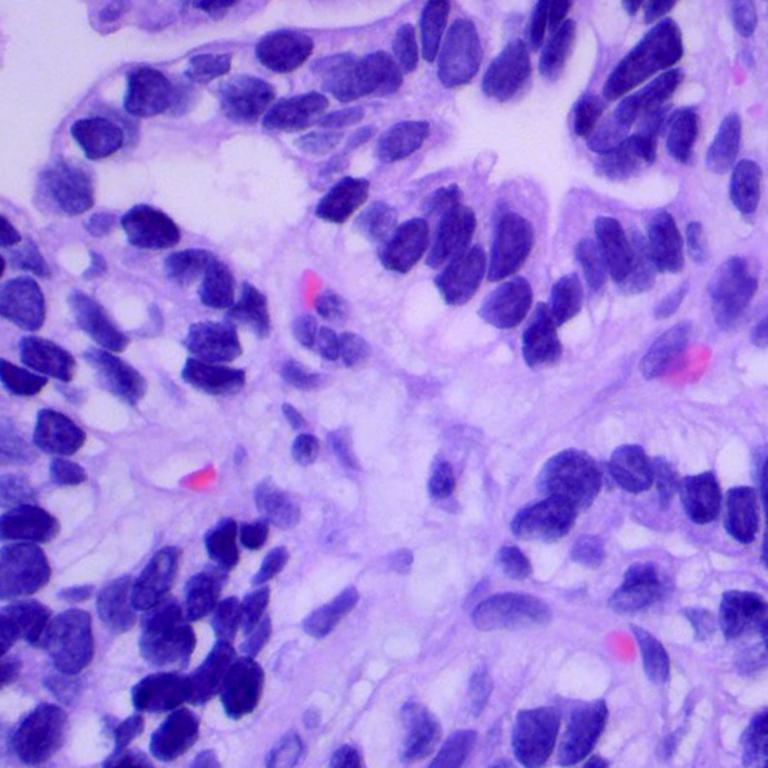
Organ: lung
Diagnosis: adenocarcinomas